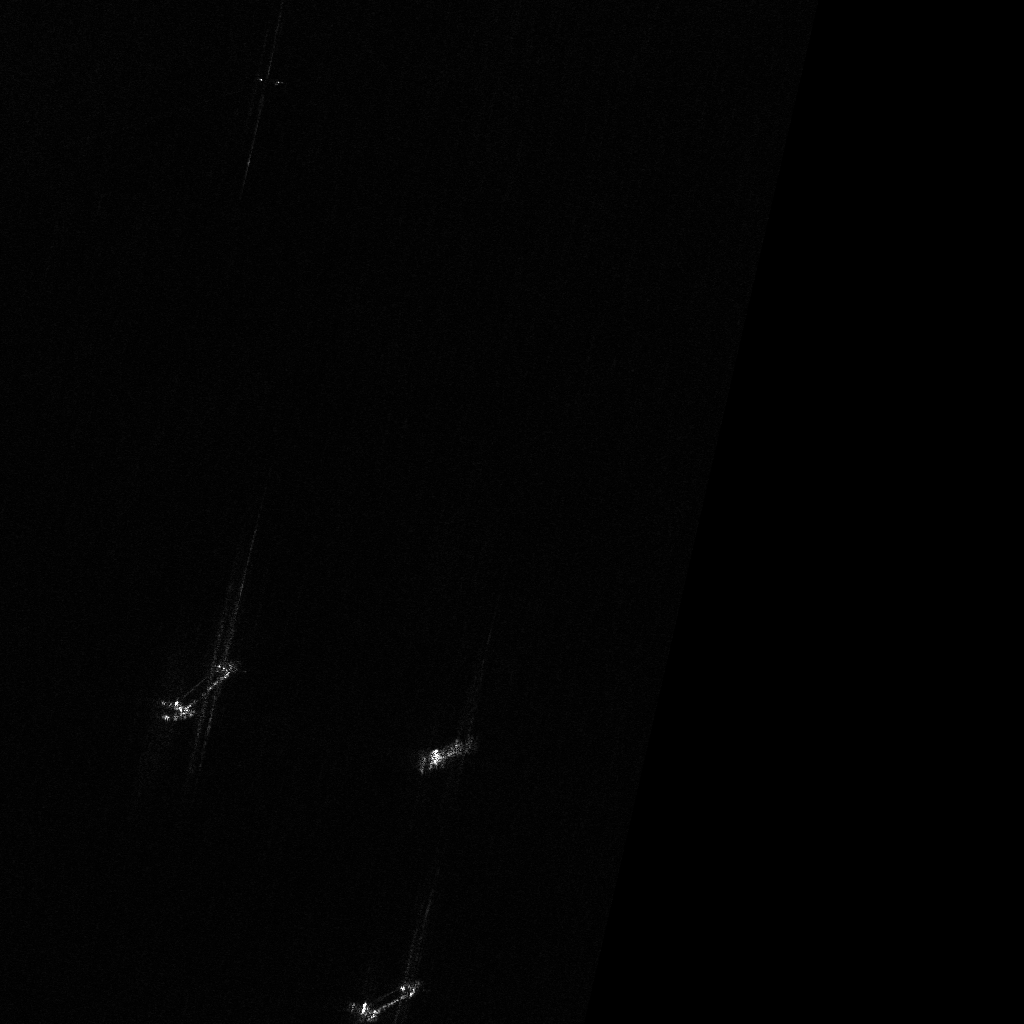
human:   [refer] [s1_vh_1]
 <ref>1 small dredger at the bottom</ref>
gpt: <box>[[37, 93, 38, 100, 66]]</box>